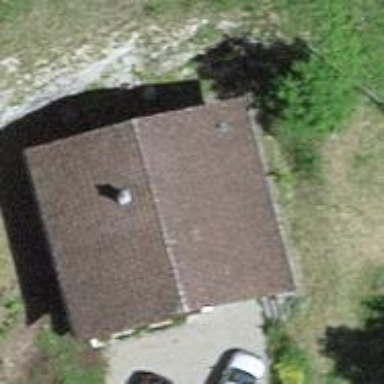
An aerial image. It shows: Simple house.